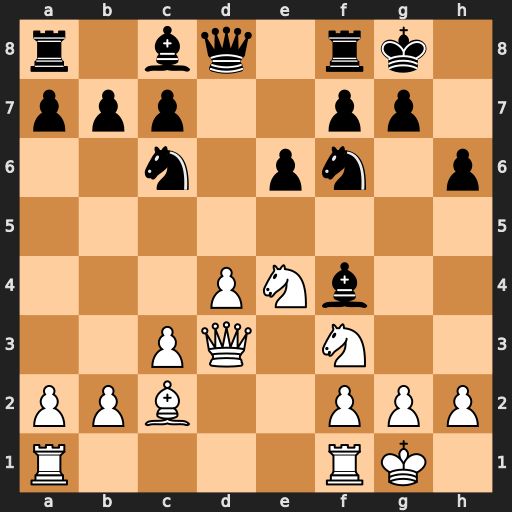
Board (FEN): r1bq1rk1/ppp2pp1/2n1pn1p/8/3PNb2/2PQ1N2/PPB2PPP/R4RK1
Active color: w
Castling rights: -
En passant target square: -
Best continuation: Nxf6+ Qxf6 Qh7#